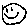
Label: smiley face